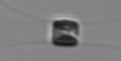
Label: Chaetoceros_similis